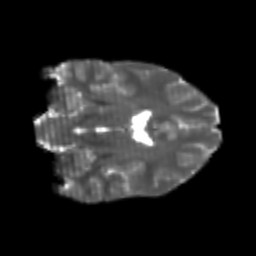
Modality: T2w
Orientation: coronal
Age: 21
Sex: male
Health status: healthy
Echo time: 0.074 s